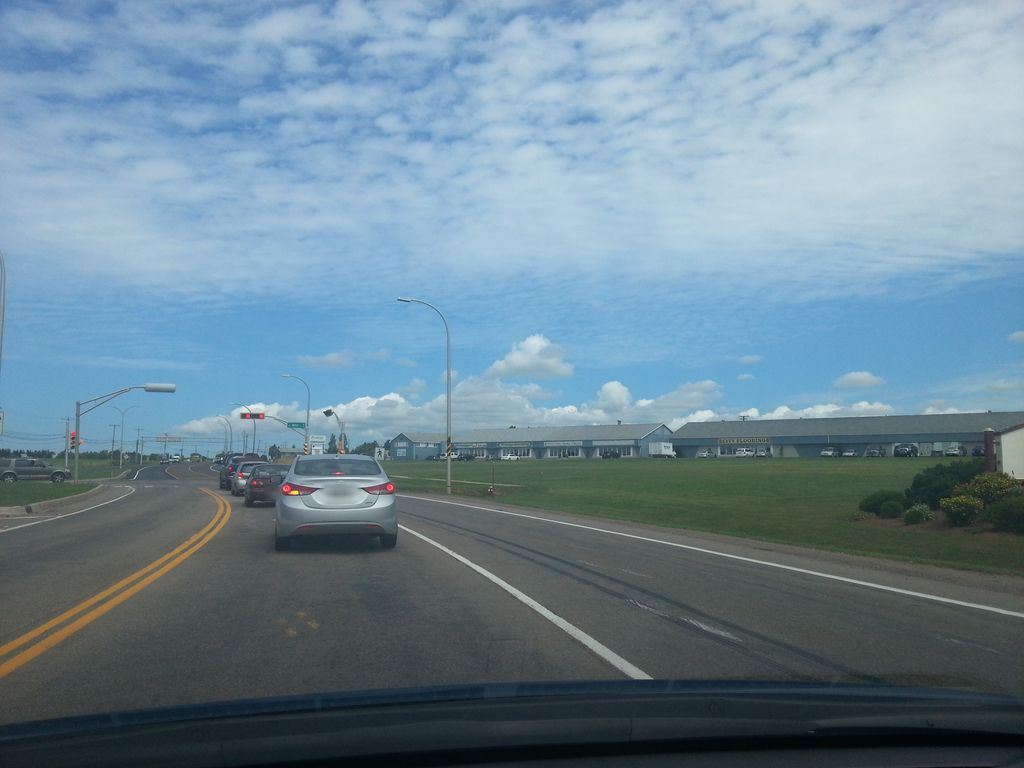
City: charlottetown